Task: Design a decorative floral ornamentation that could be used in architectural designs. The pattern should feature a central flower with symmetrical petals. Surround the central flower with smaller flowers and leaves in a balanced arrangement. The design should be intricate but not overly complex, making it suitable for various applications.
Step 389:
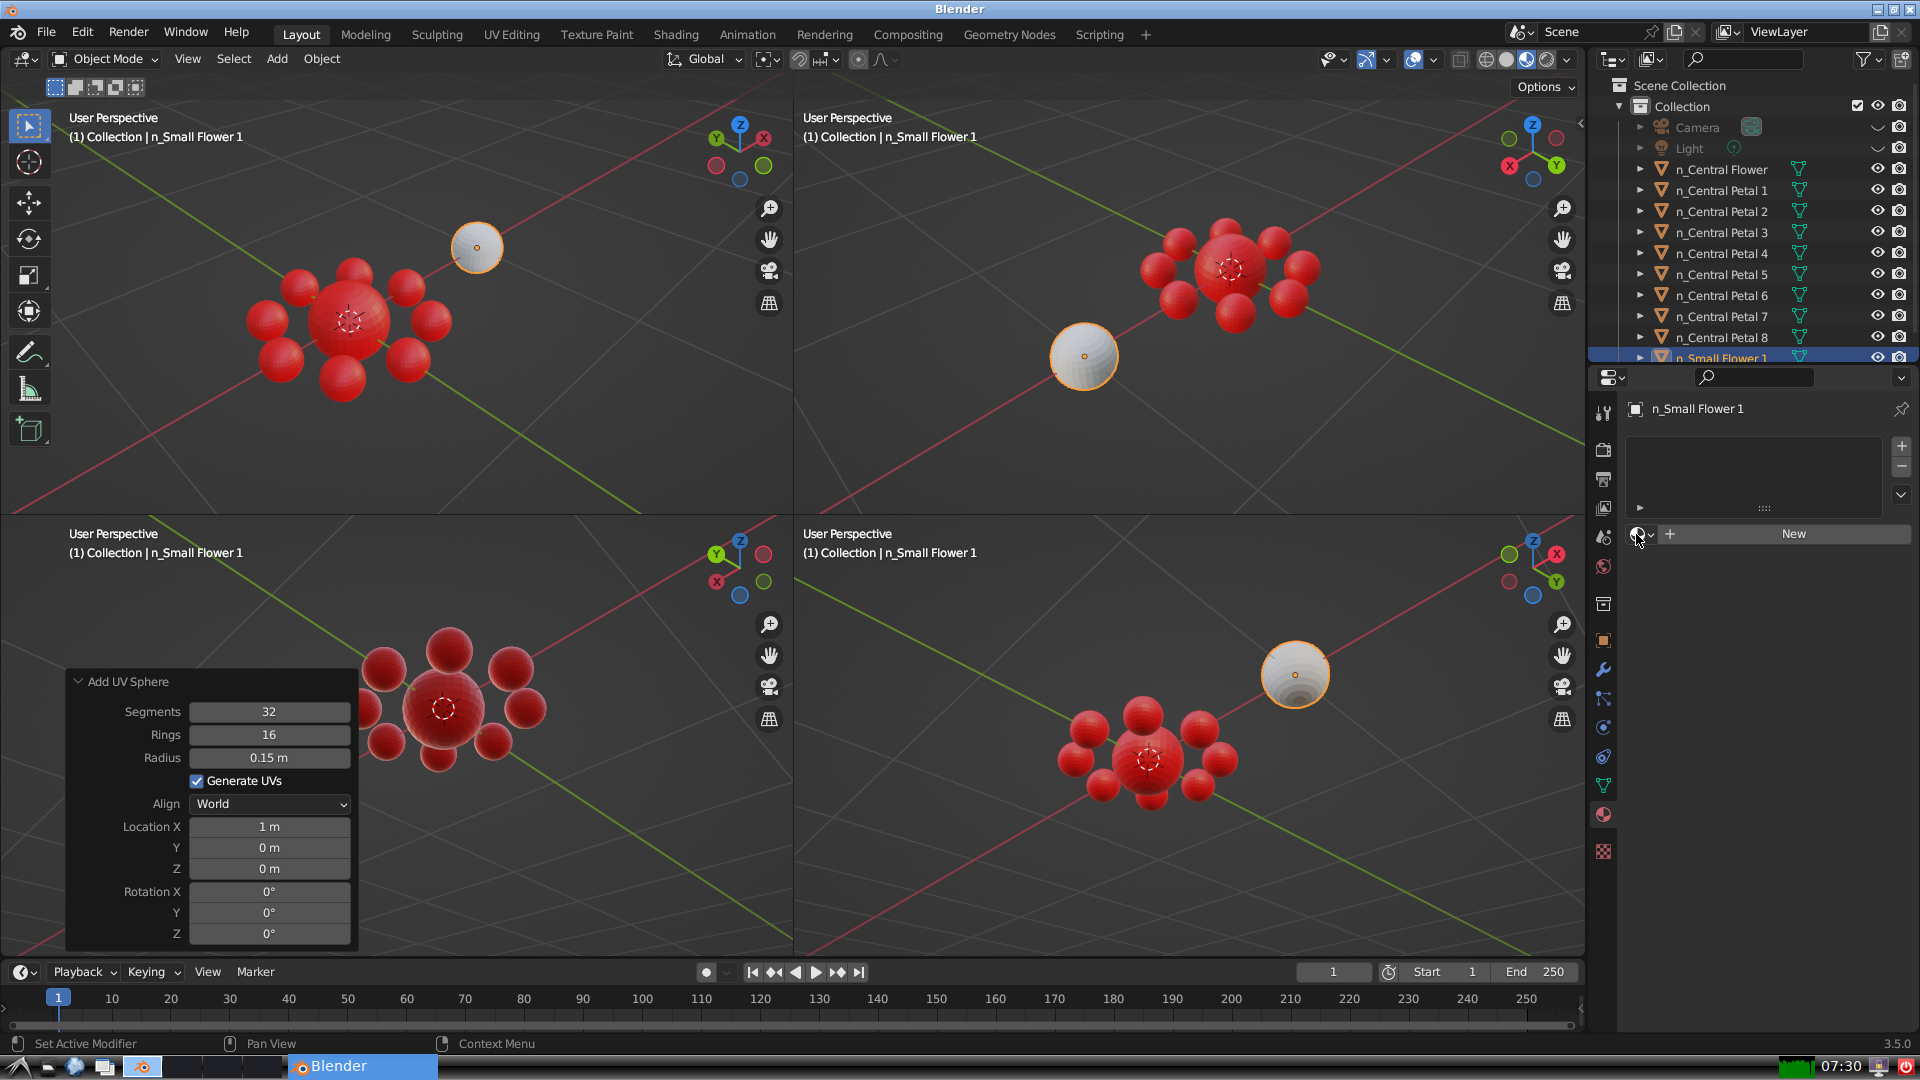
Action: click: no